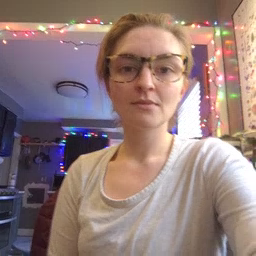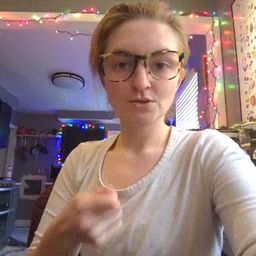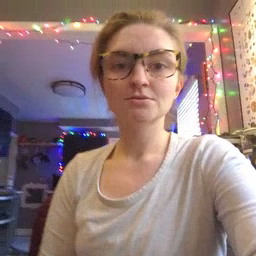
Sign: vacuum